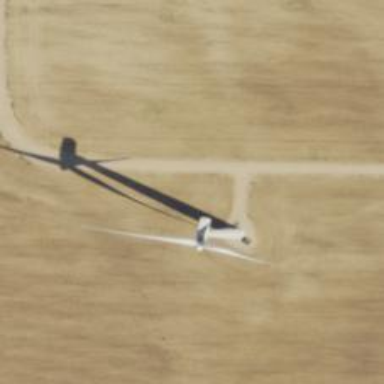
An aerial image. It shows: Wind generator powered by horizontal-axis wind turbine.